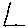
Label: triangle